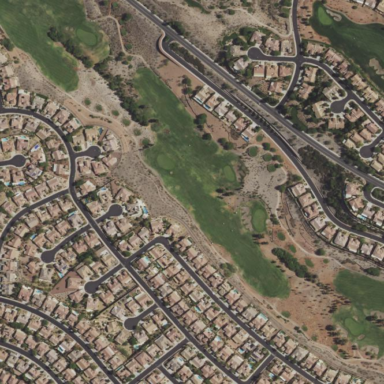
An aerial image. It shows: Area of rough grass used for golf.